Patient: sex M, age 46
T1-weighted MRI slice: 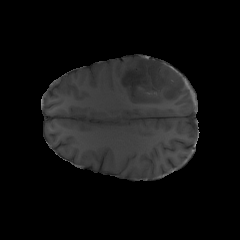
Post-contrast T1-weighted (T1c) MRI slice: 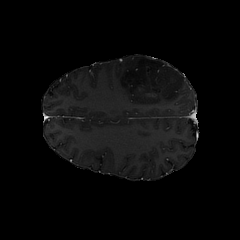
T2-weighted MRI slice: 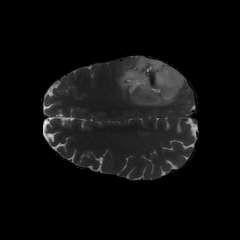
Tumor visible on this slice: yes
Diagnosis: Astrocytoma, IDH-mutant
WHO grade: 3